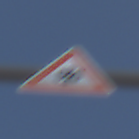
Verkehrszeichen: SchneeOderEisglaette
Umgebung: Outdoor, Nature
Tageszeit: Midday
Wetter: PartlyCloudy
Licht: Natural
Jahreszeit: NotSpecified
Kontrast: HighContrast